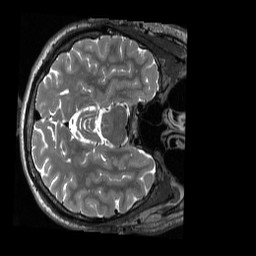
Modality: T2w
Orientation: axial
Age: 22
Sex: male